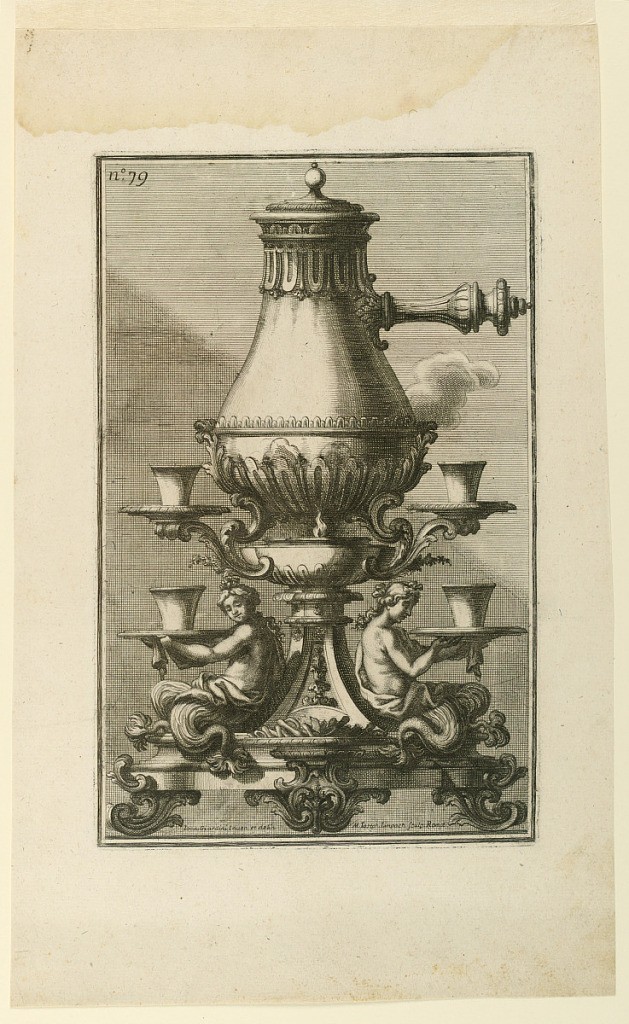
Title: Coffee-pot and Stand from
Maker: Giovanni Giardini, Italian, 1646 - 1721
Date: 1714
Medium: Engraving, etching Support: white laid paper
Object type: Print
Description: Vertical format - pear shaped coffee pot, with horizontal handle rests over a lamp on a stand which also supports 4 cups two held by mermaid